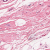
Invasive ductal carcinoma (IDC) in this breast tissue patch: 0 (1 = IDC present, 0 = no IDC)